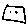
Label: square